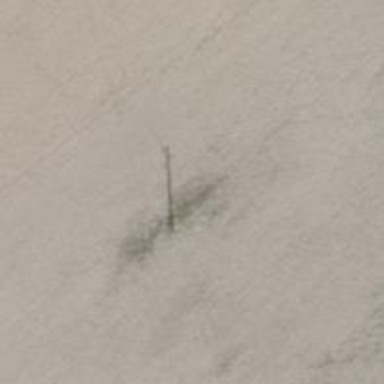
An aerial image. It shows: Power pole.